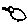
Label: bird